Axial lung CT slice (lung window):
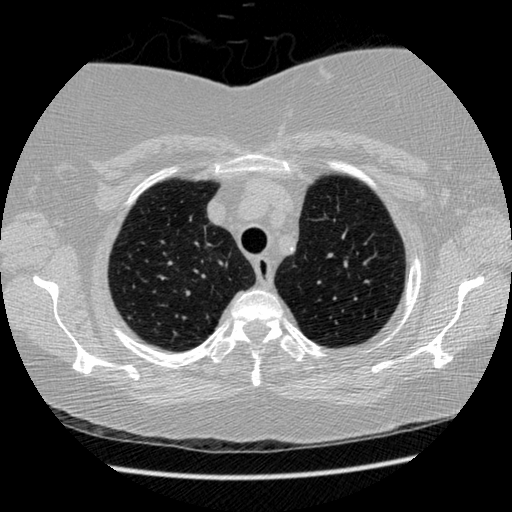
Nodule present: no